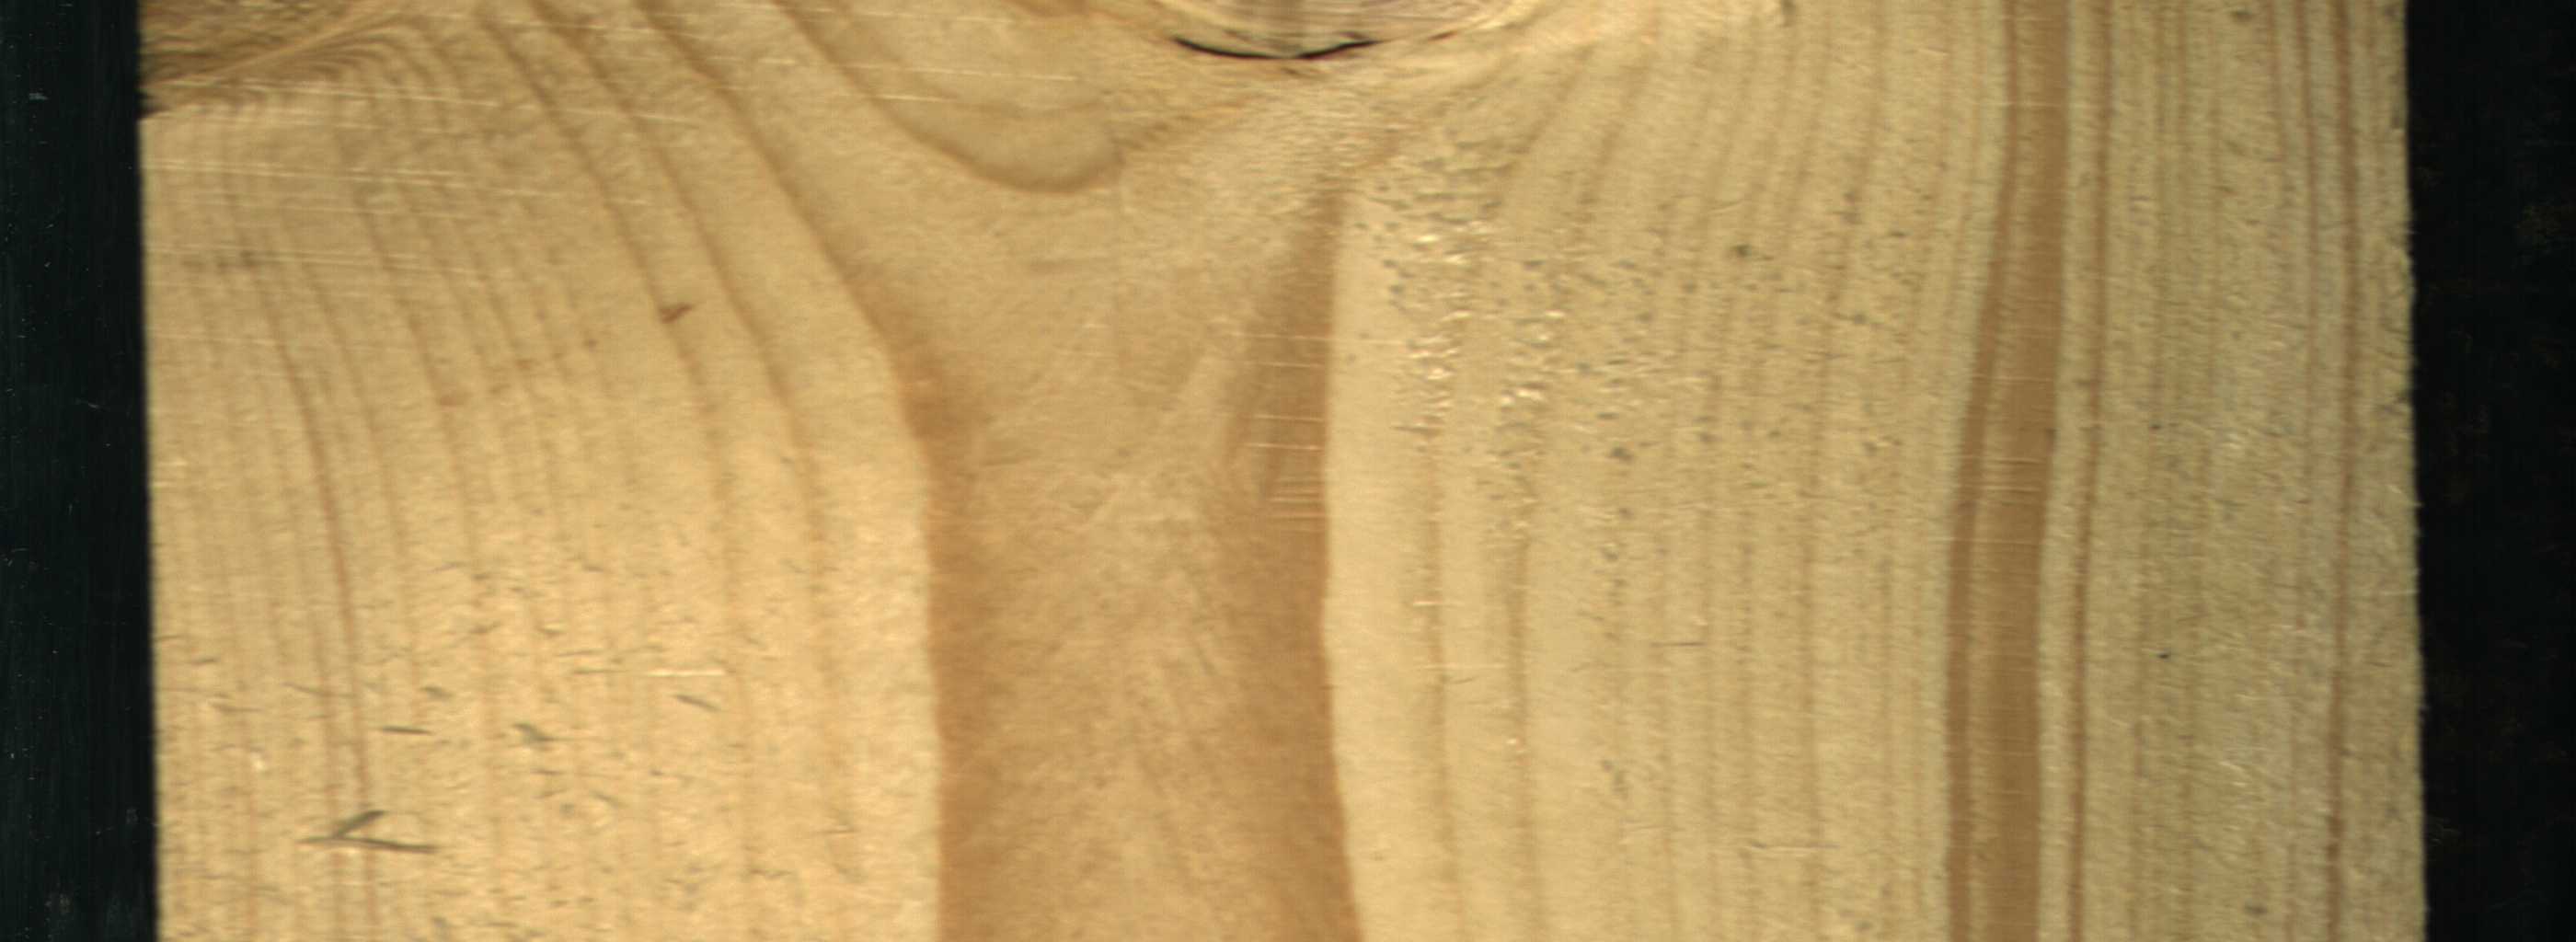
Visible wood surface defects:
Quartzity
knot_with_crack
Live_Knot